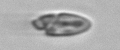
Label: Katodinium_or_Torodinium